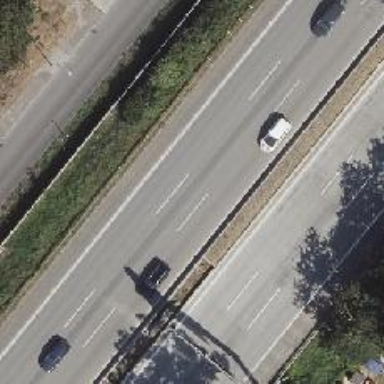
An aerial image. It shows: Motorway.